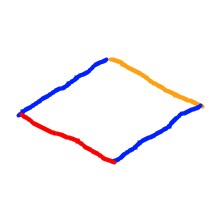
Shape: rhombus